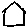
Label: house